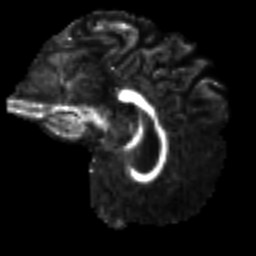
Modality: FA
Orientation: sagittal
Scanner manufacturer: siemens
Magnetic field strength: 3 T
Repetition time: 9.6 s
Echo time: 0.077 s